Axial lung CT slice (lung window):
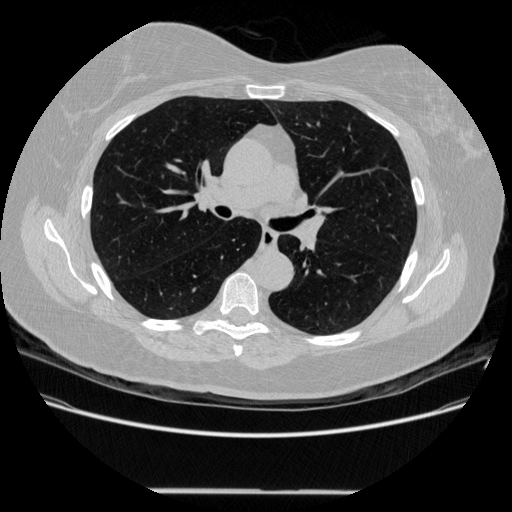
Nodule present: no